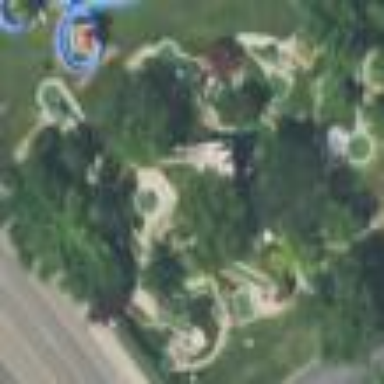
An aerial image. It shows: Miniature golf course.